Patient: sex M, age 65
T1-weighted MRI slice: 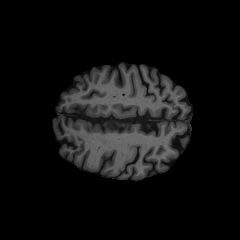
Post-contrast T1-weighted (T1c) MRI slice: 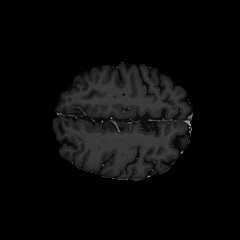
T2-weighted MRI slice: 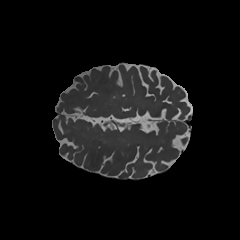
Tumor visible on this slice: no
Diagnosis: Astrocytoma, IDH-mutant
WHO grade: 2